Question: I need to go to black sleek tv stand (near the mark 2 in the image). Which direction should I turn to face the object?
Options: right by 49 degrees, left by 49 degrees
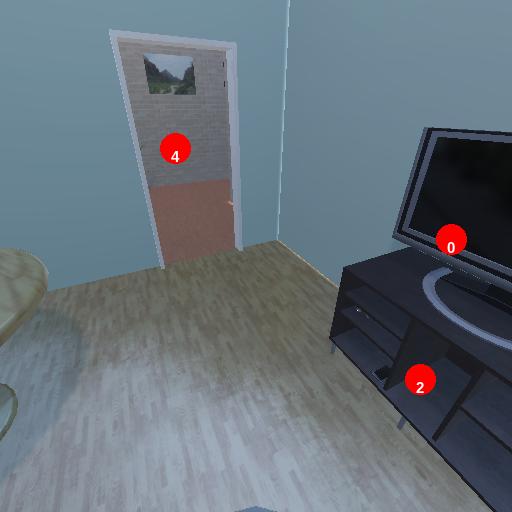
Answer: right by 49 degrees